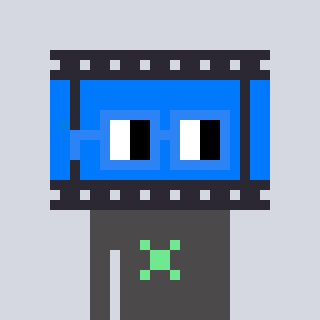
a pixel art character with square blue glasses, a film strip-shaped head and a grayscale-colored body on a cool background